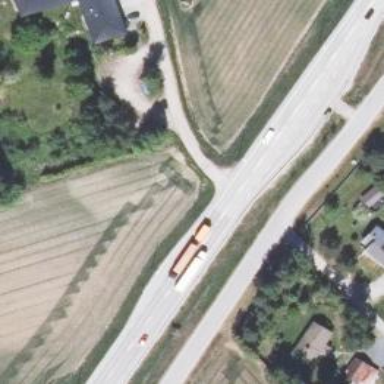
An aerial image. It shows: Asphalt road designated as trunk highway.